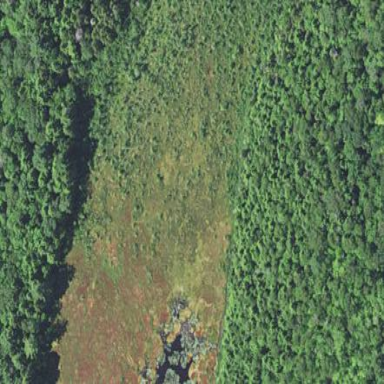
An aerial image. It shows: Bog wetland.